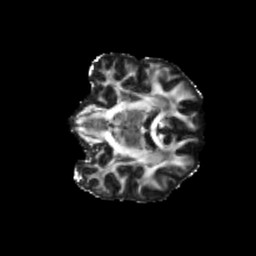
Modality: FA
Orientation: coronal
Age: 62
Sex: female
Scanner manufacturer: siemens
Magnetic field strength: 3 T
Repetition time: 3.23 s
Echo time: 0.0892 s